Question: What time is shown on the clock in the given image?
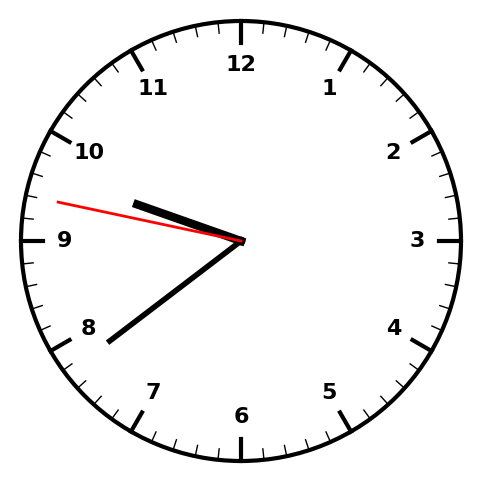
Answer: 09:38:47